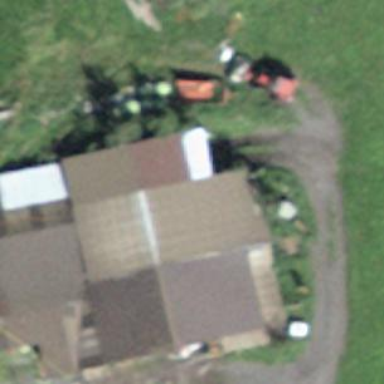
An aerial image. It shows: Barn.